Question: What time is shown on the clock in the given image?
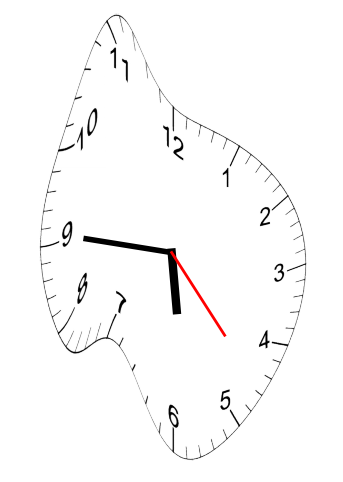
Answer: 05:45:23